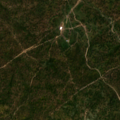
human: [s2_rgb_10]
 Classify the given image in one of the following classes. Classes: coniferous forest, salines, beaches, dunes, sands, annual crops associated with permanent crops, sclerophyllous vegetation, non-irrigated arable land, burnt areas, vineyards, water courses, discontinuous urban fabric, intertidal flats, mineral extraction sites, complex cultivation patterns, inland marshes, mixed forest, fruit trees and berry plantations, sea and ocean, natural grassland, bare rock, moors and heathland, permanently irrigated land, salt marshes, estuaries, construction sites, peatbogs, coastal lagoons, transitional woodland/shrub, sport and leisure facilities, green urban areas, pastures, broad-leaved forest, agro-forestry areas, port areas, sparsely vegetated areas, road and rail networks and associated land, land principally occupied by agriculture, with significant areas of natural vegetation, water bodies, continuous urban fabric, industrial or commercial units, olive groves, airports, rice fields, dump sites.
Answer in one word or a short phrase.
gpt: continuous urban fabric